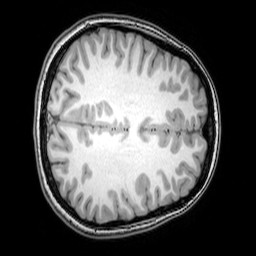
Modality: T1w
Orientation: axial
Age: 21
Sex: female
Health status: healthy
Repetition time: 0.081 s
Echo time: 0.037 s